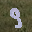
Label: 9